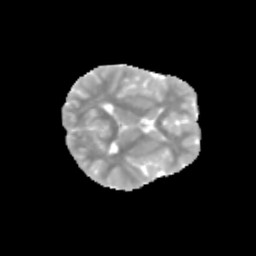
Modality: MD
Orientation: axial
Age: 11
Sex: male
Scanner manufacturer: siemens
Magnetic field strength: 3 T
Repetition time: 3.8 s
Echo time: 0.07 s